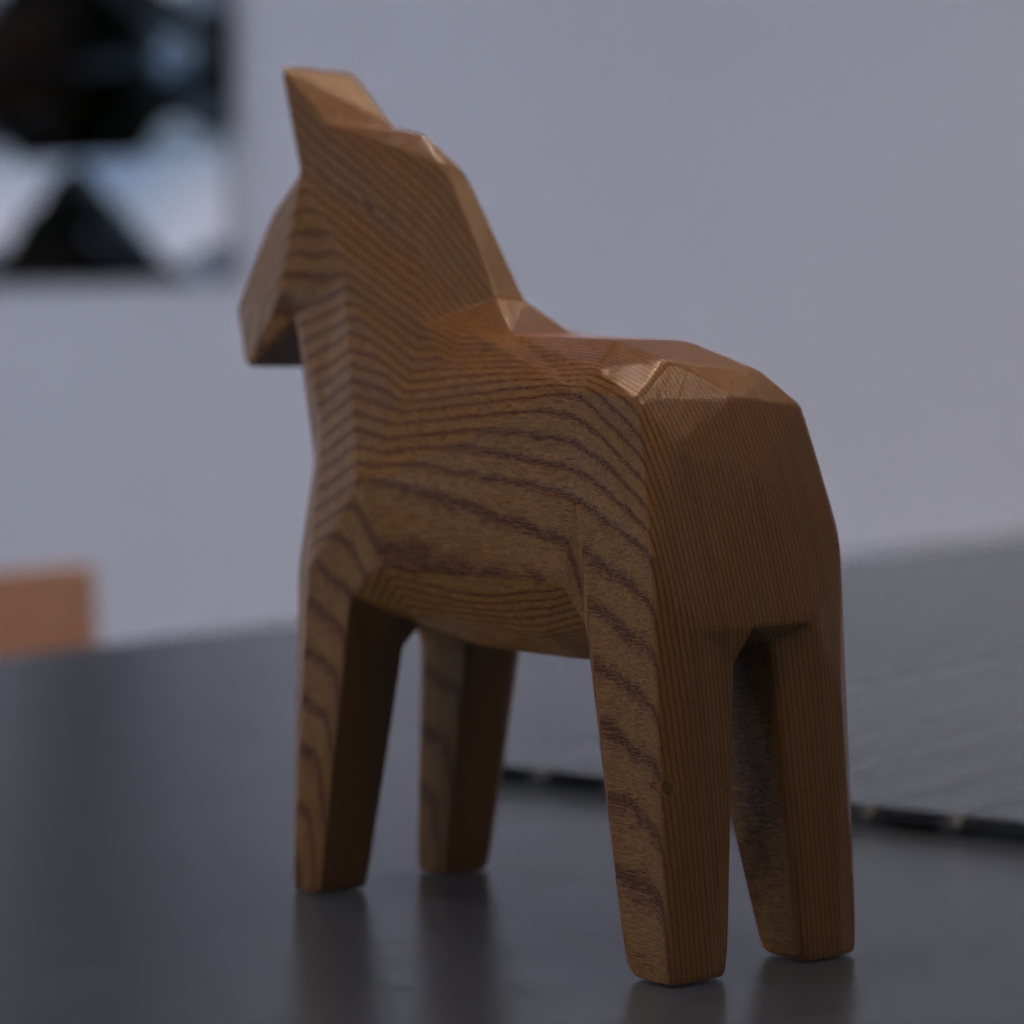
A high quality rendering of a dalahest_oak dalecarlian horse figurine made of varnished dark oak standing on a dark kitchen counter in an dark kitchen counter,long shot fromrear left side, 100 mm, f 8, bokeh